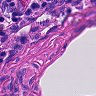
Metastatic tissue present: no